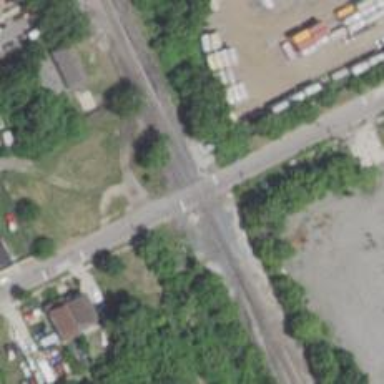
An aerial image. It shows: Level crossing along the railway.